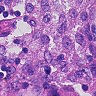
Metastatic tissue present: no